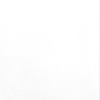
Label: dusty